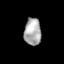
Tissue: skin
Cell type: T cells
Senescence score: 0.7404
Nuclear area (px): 447
Mean DAPI intensity: 172.081